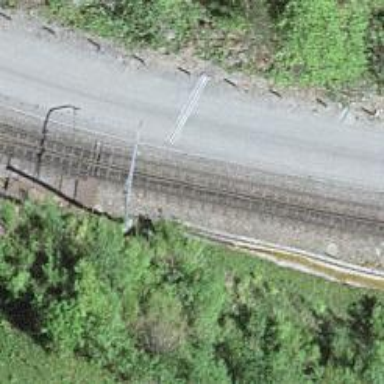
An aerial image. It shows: Railway switch.